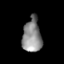
Tissue: skin
Cell type: Epithelial cells
Senescence score: 0.2353
Nuclear area (px): 624
Mean DAPI intensity: 138.606